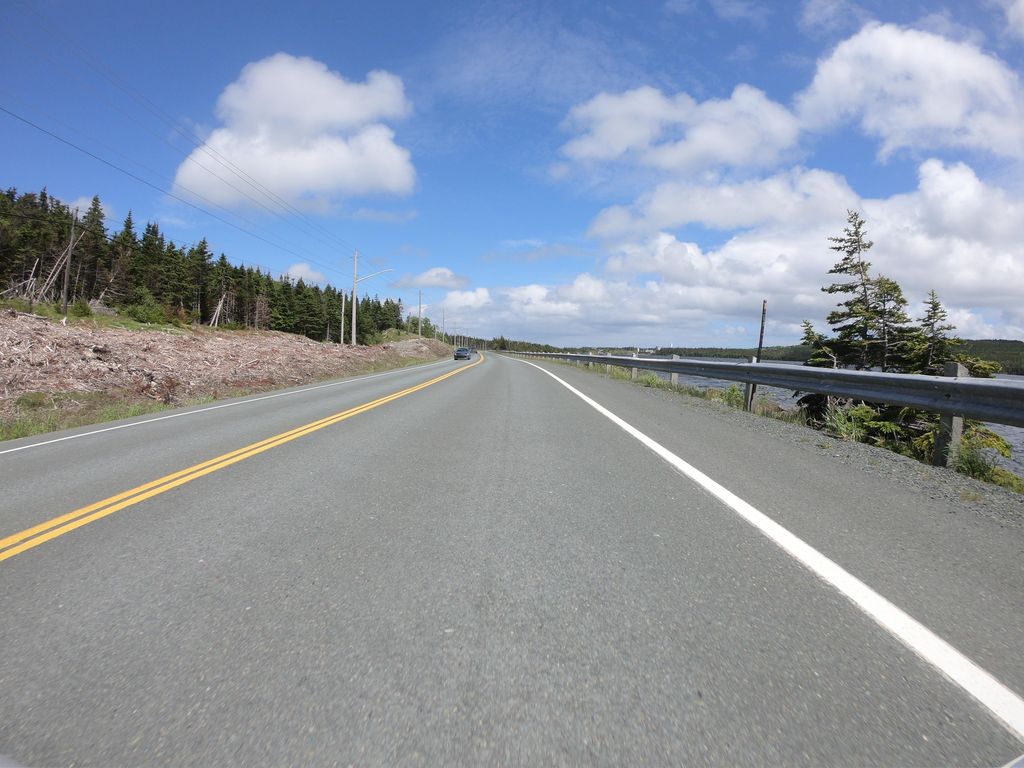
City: st_johns